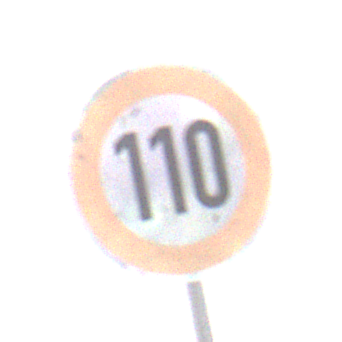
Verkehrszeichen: Geschwindigkeit110
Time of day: MorningAfternoon
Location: Outdoor (Nature)
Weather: PartlyCloudy
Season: NotSpecified
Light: Natural